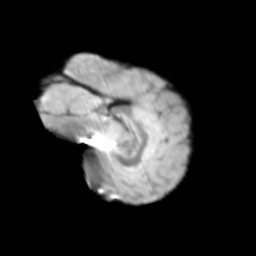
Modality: T2w
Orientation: sagittal
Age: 12
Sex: male
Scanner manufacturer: siemens
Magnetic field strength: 3 T
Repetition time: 3.8 s
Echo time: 0.07 s